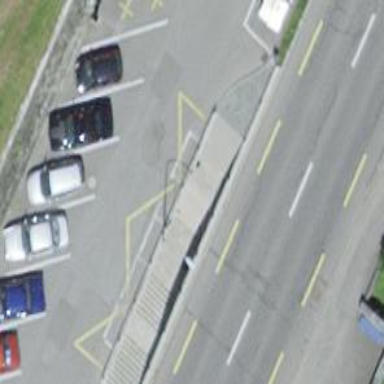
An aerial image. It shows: Road with steps.